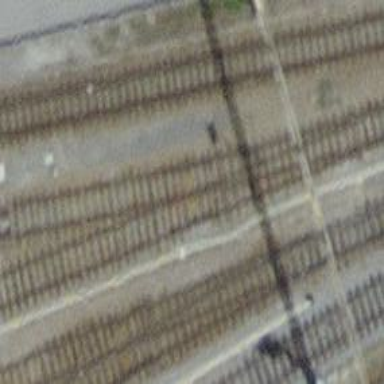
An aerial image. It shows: Yard with single rail track. The railway track is electrified with contact line for service purposes.